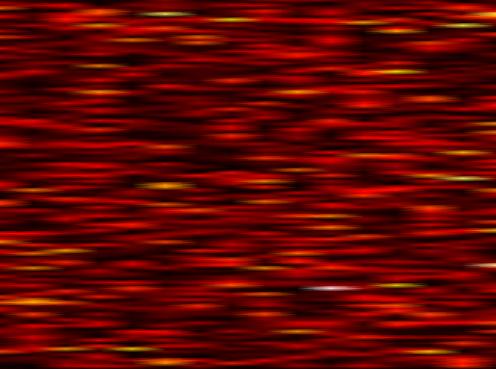
Label: OFDM